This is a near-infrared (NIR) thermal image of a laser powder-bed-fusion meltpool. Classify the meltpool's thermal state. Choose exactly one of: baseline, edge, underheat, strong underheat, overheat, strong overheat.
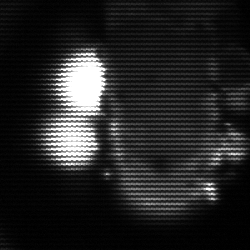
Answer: strong underheat